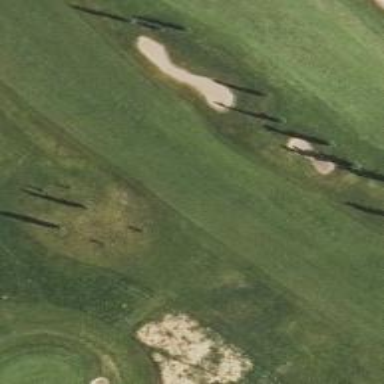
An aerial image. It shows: Grassy area designated as golf fairway.